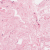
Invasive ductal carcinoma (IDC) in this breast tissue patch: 0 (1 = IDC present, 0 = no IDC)